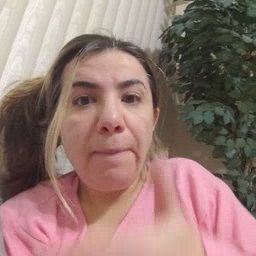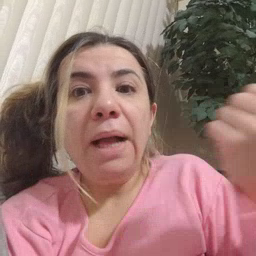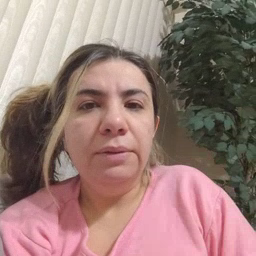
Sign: better